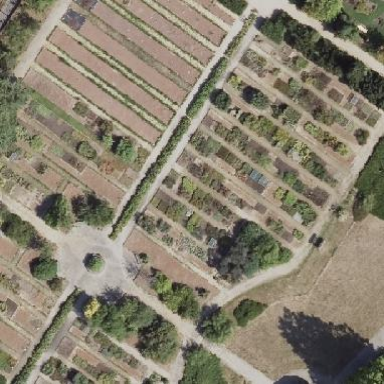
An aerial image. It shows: Flowerbed.